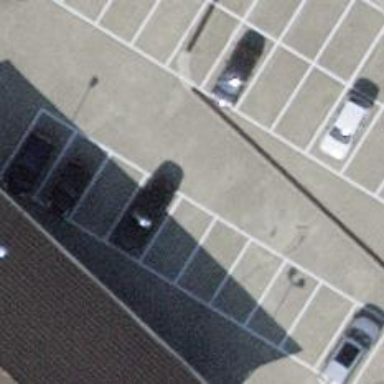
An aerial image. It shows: Bicycle parking with wall loops.